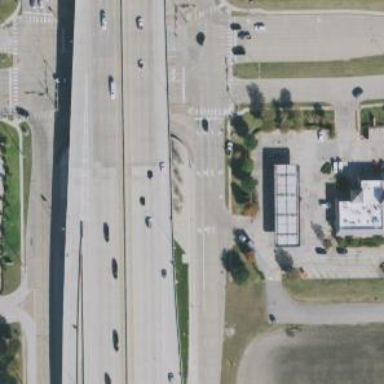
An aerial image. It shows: Secondary road with frontage road.